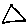
Label: triangle